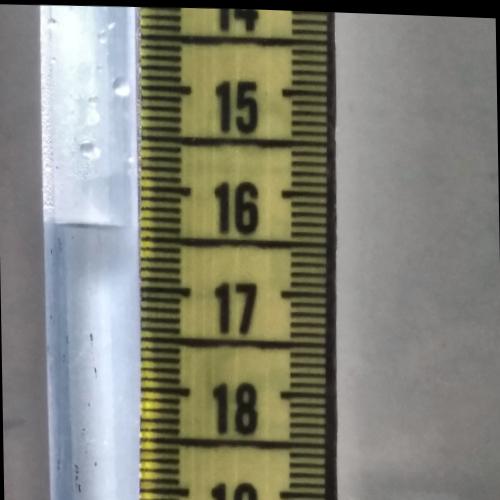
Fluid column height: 16.4 cm